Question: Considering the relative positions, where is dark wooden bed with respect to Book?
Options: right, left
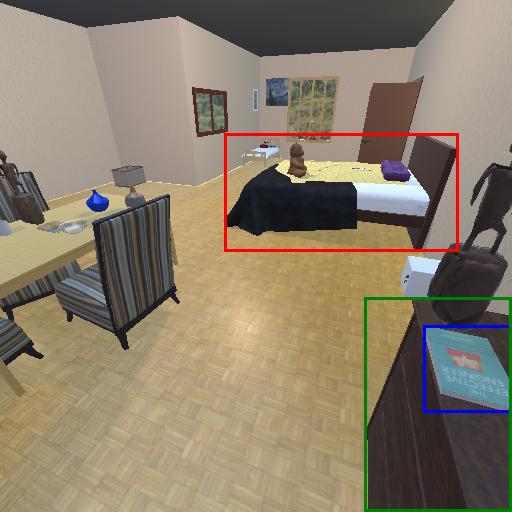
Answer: right